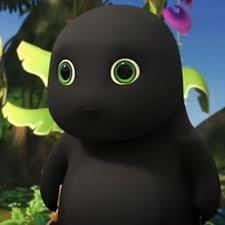
Label: nailong